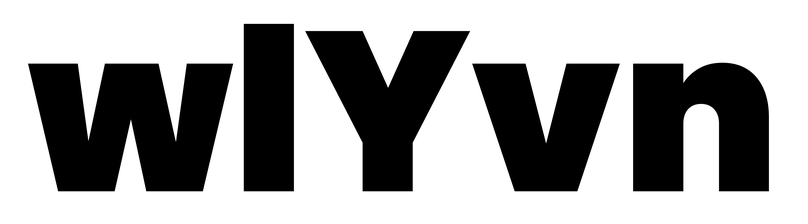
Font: Poppins-Black